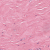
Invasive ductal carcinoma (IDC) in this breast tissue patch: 0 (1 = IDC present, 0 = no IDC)